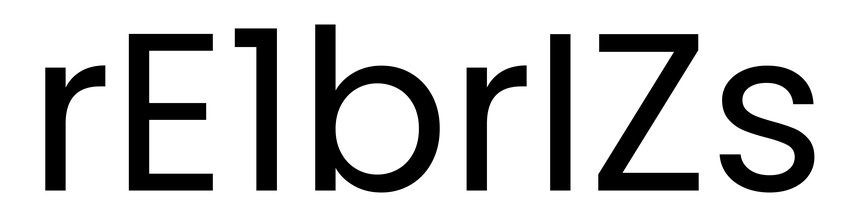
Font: Poppins-Regular